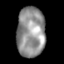
Tissue: skin
Cell type: Epithelial cells
Senescence score: 0.1628
Nuclear area (px): 1386
Mean DAPI intensity: 145.045